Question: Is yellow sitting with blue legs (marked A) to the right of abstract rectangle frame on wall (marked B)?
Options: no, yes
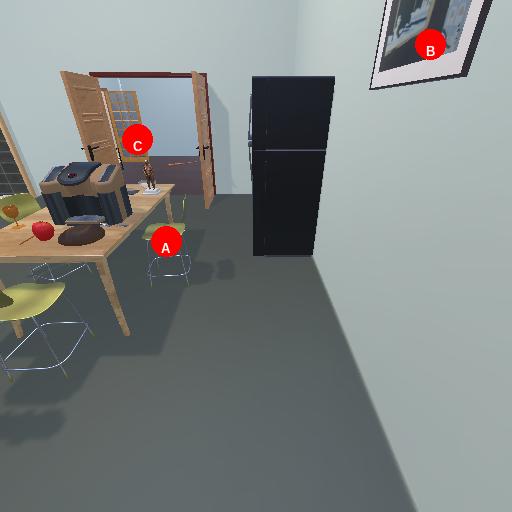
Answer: no